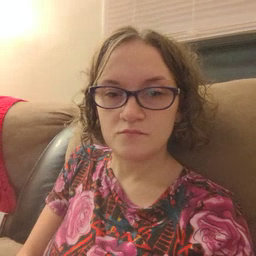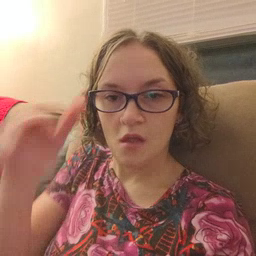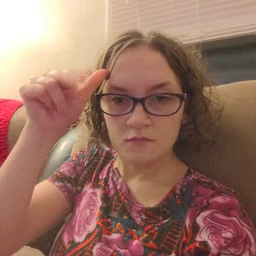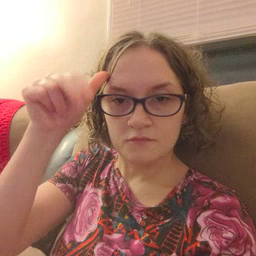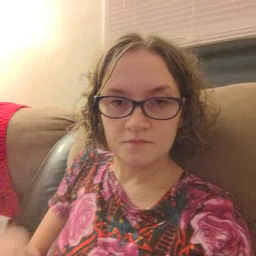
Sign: horse